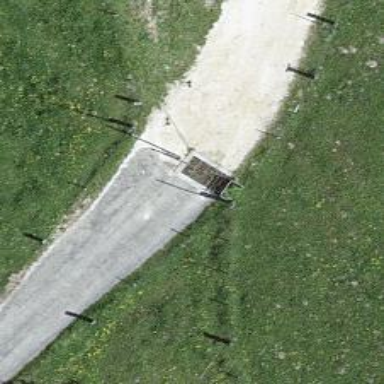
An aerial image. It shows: Cattle grid barrier.